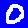
Digit: 0